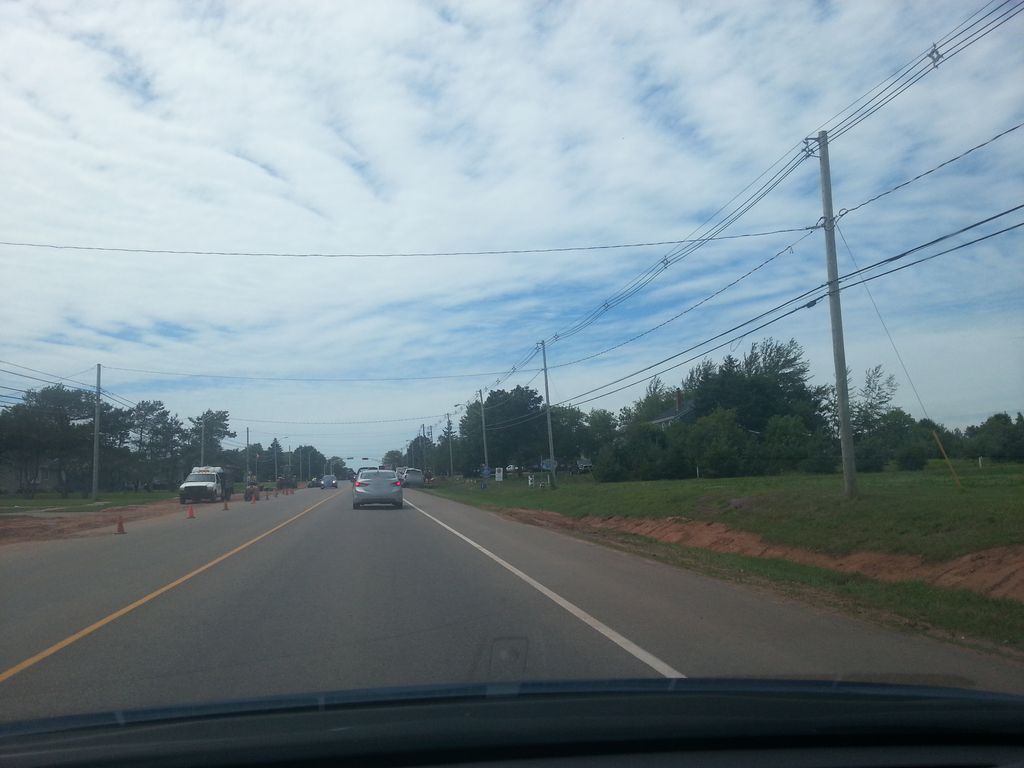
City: charlottetown